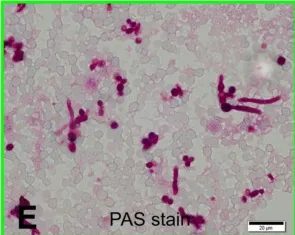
Postmortem analysis. E)Candida in the thrombus stained by the periodic acid-Schiff reagent.
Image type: pathology (pas)